Field crop: maize
Growth stage: 2
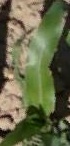
Species: maize